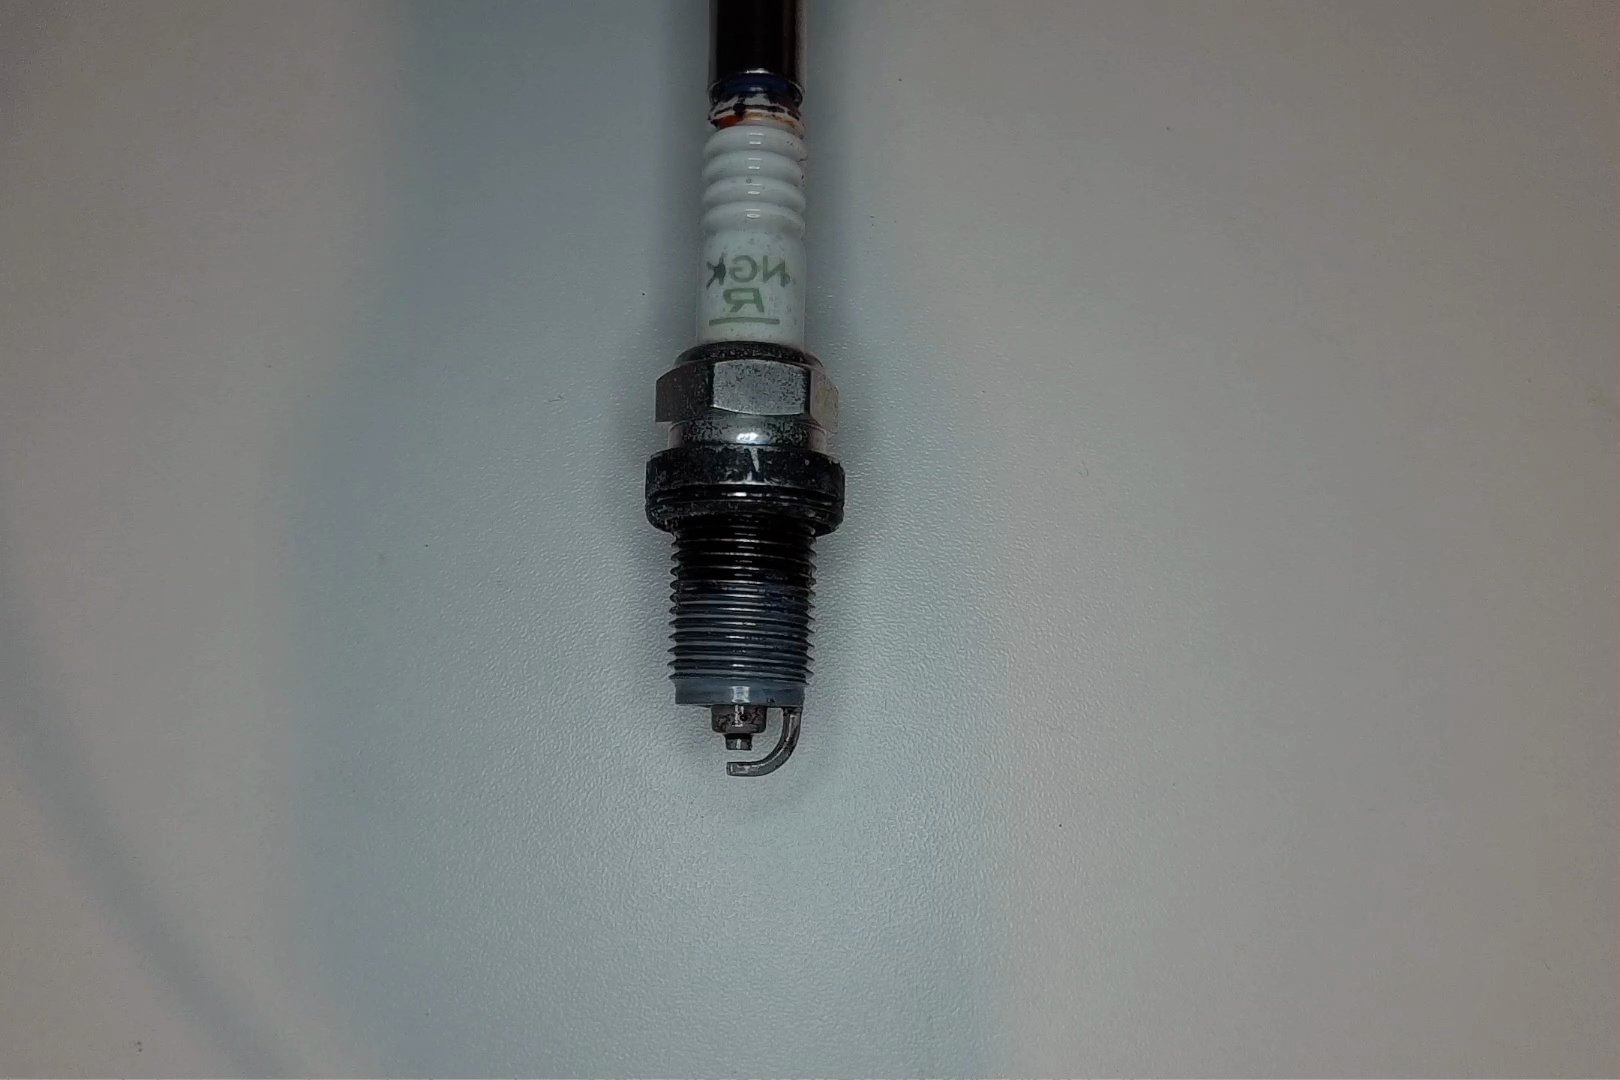
Label: anomaly